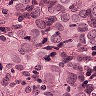
Metastatic tissue present: yes